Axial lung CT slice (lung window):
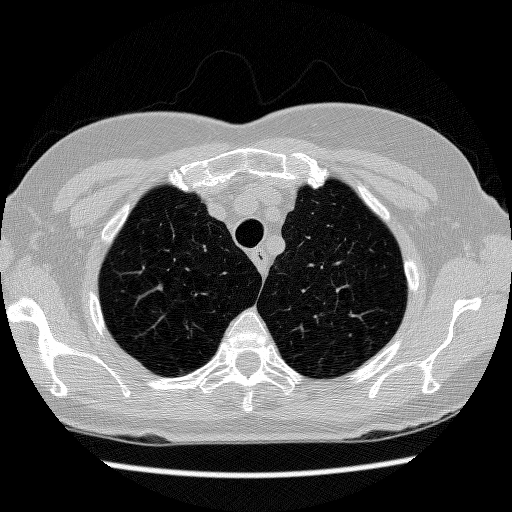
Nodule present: no